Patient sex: F
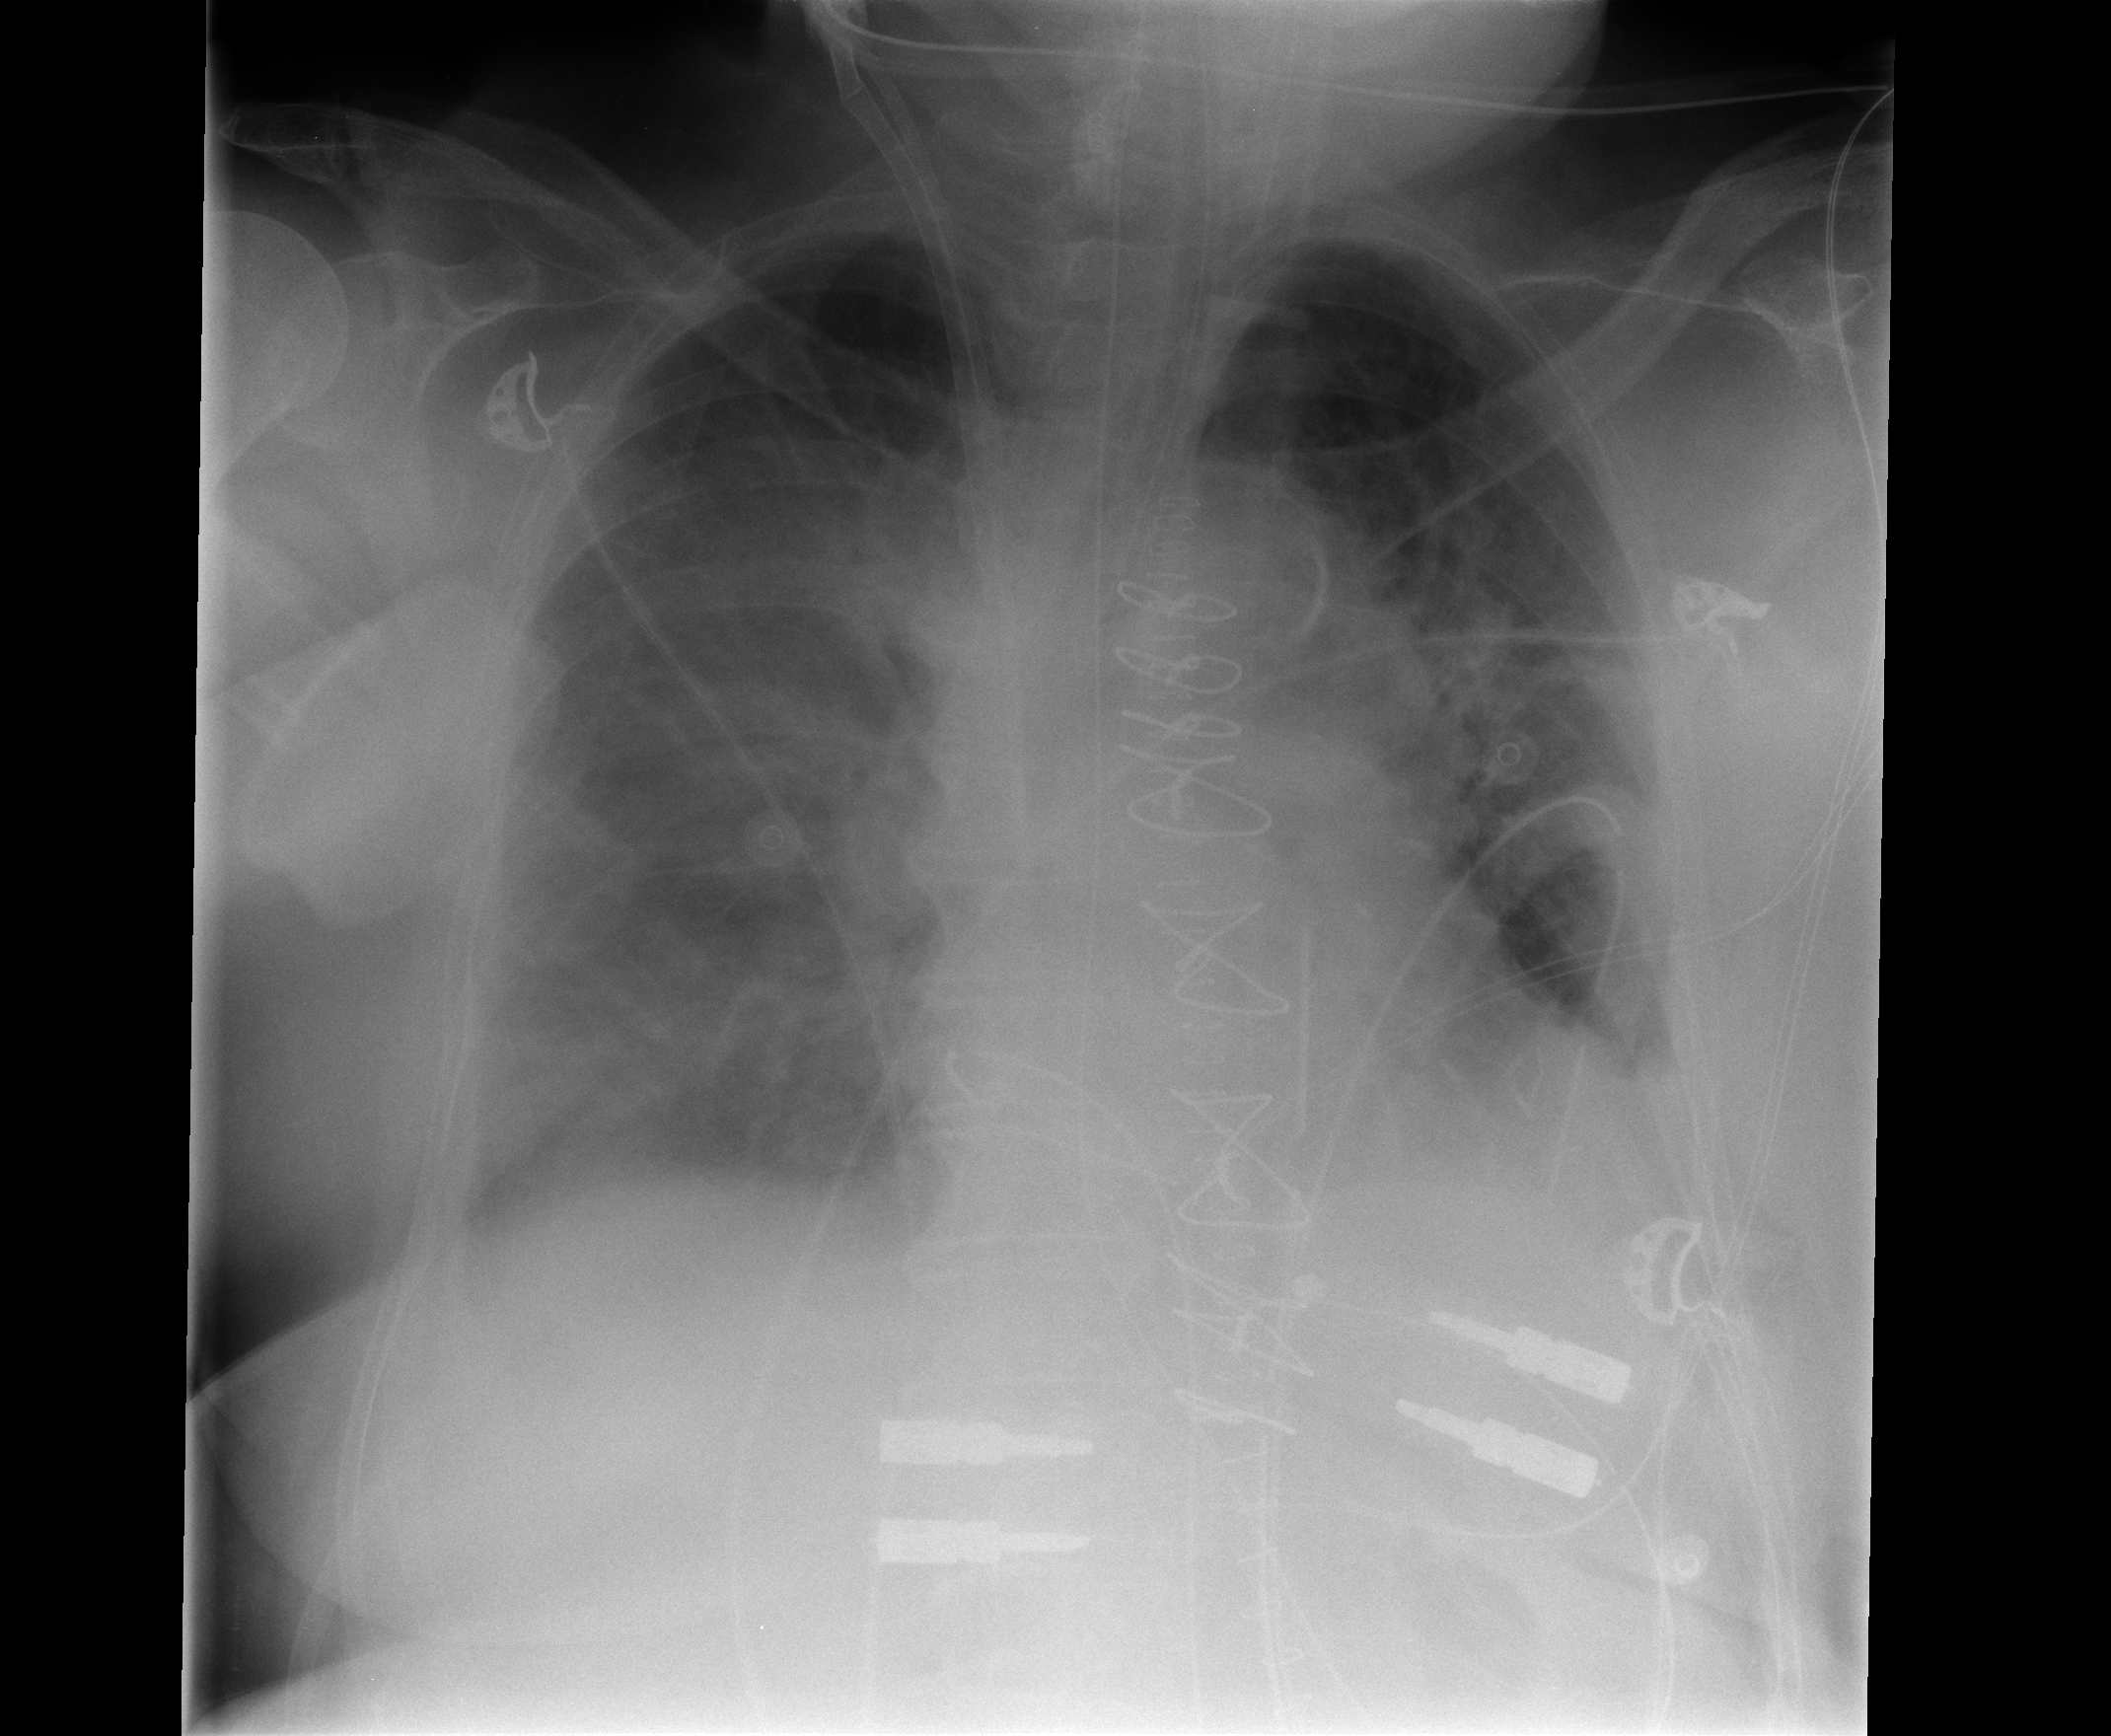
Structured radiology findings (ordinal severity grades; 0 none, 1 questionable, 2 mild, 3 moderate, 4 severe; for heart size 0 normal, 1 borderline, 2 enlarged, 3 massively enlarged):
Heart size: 0
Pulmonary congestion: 3
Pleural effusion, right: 2
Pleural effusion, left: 2
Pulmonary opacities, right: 2
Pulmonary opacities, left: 2
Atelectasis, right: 3
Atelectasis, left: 3